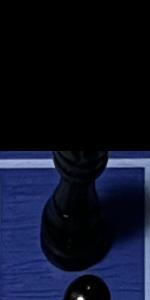
Label: Rook_Black